Field crop: maize
Growth stage: 2
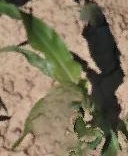
Species: maize